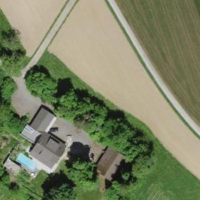
EUNIS habitat code: 52
Species observed at this site:
Circaea lutetiana